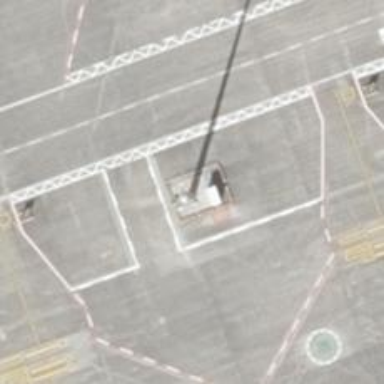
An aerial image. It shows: Mast structure.